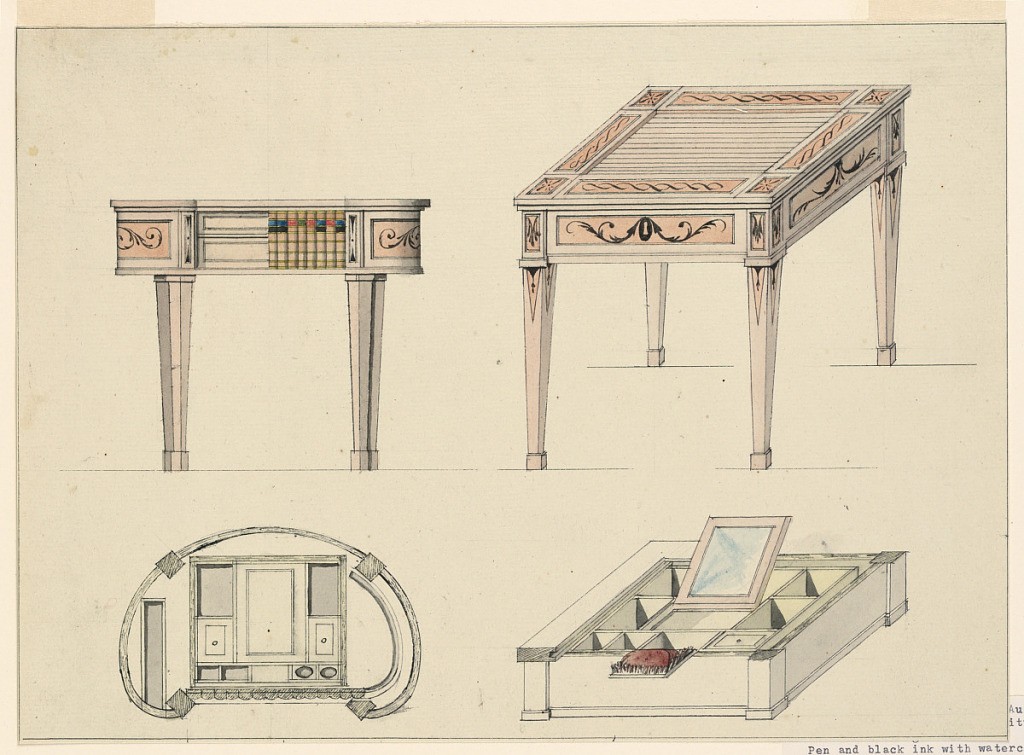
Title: Designs for Mechanical Dressing and Writing Tables
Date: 1805
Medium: Pen and ink, brush and watercolor on paper
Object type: Drawing
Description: At left, kidney-shaped writing table seen in plan and elevation. At right, a fitted dressing table seen in isometric drawing of table and isometric detail of fitted drawer.